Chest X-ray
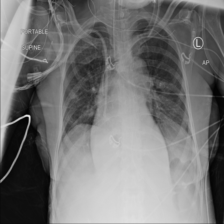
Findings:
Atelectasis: negative
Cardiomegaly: negative
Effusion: negative
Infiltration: negative
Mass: negative
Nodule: positive
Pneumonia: negative
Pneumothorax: negative
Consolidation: negative
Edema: negative
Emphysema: negative
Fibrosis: negative
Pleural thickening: negative
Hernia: negative